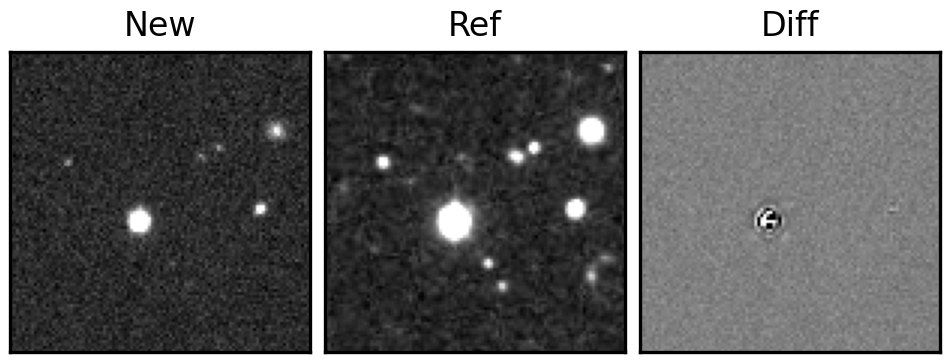
Label: bogus